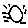
Label: sun